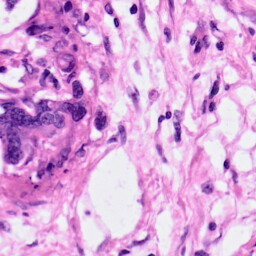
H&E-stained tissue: Pancreatic